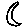
Label: moon